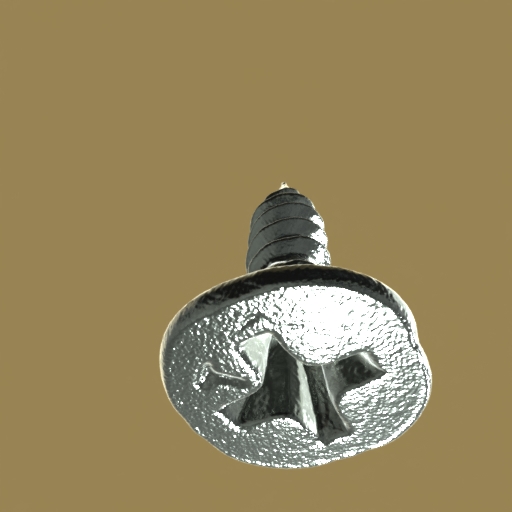
Label: screw